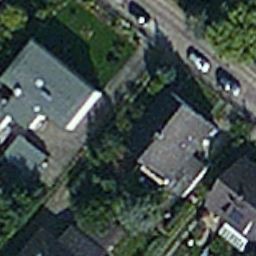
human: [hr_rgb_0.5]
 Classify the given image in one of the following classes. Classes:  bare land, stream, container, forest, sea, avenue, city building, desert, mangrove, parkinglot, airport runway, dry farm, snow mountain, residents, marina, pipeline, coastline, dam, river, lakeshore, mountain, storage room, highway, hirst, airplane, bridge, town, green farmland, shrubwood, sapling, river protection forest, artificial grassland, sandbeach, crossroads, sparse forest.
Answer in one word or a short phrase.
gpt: residents